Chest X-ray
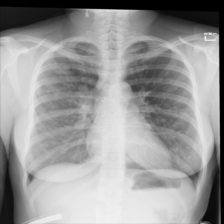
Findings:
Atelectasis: negative
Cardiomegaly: negative
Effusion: negative
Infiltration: negative
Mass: negative
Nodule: positive
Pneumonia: negative
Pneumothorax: negative
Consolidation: negative
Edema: negative
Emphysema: negative
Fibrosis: negative
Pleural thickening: negative
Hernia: negative